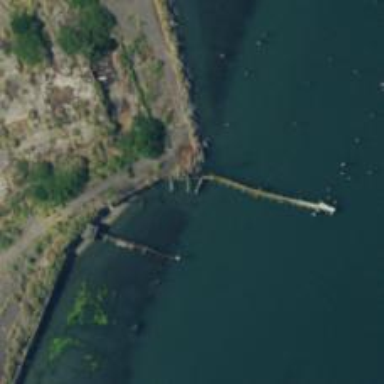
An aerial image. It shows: Ruined pier made by man.